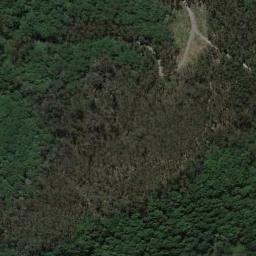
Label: forest